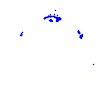
Particle: pion